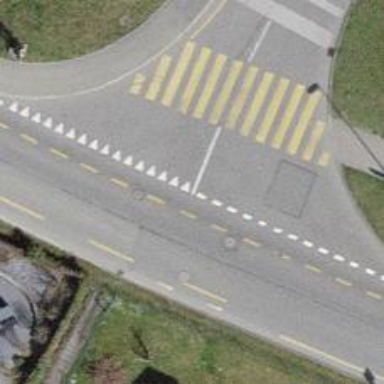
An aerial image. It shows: Road with "give way" sign.